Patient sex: M
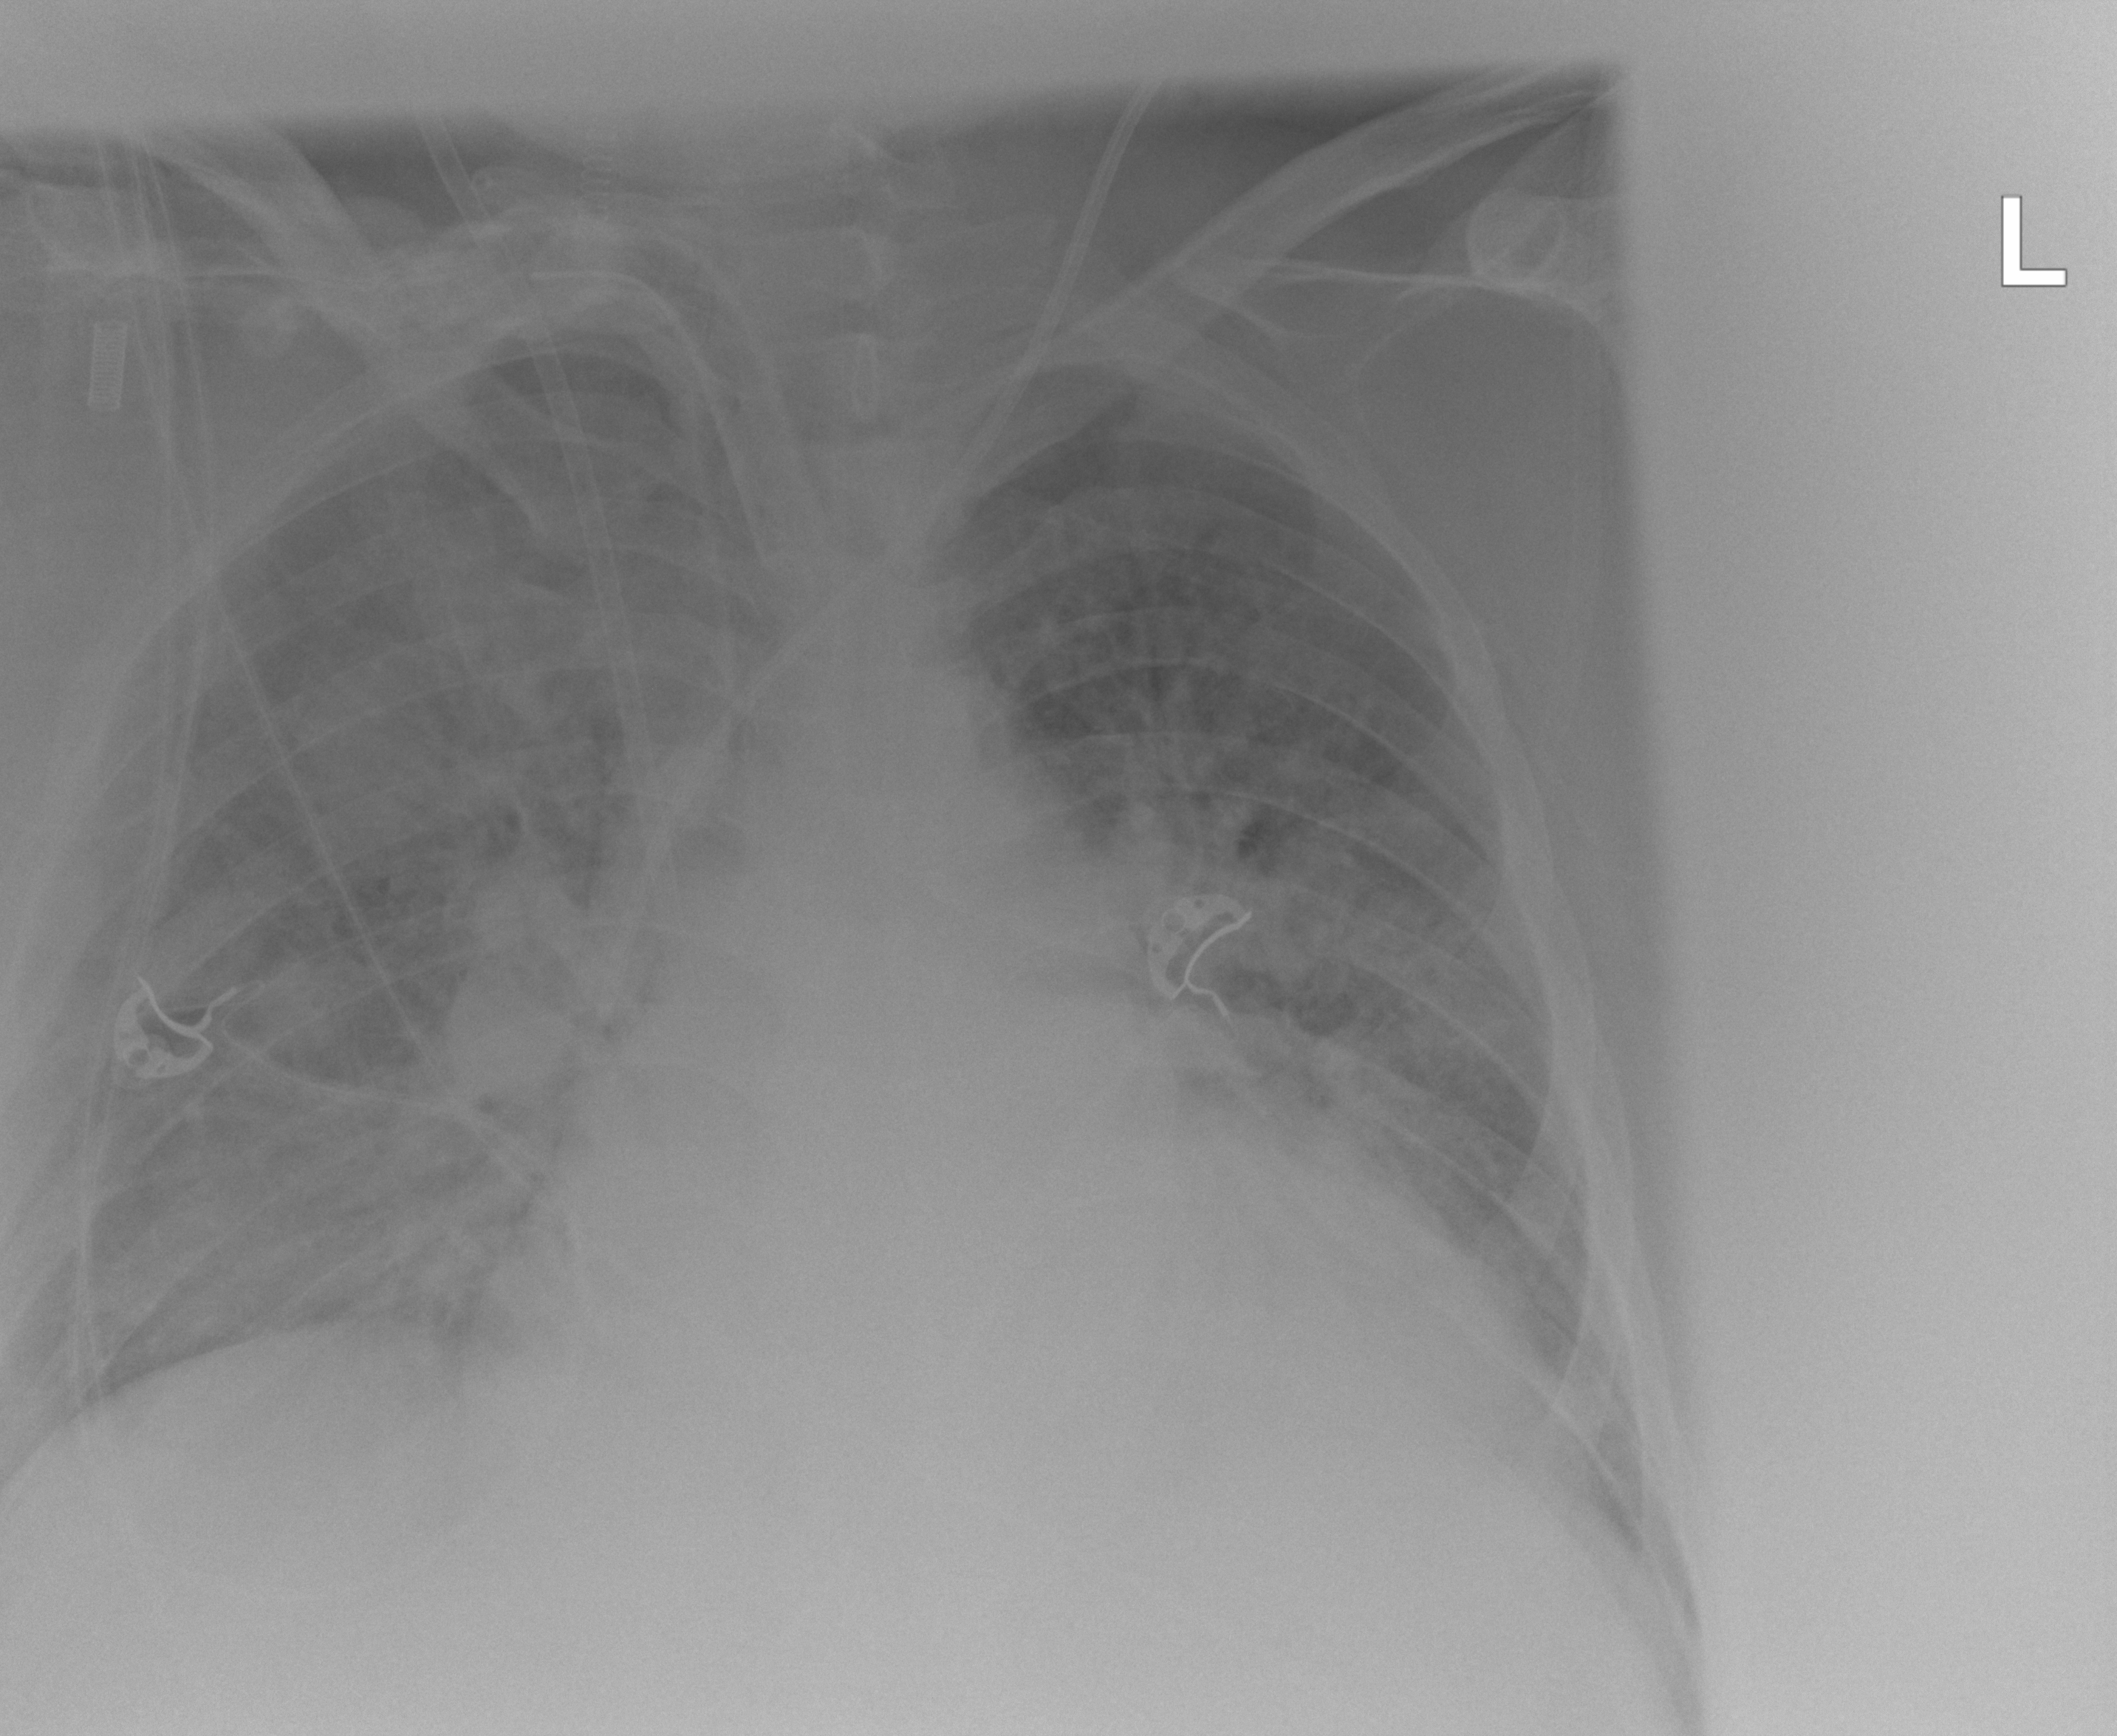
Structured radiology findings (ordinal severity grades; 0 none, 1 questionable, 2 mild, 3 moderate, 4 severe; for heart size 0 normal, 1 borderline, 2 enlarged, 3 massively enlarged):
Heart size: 3
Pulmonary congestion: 2
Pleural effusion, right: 0
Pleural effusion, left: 0
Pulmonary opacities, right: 3
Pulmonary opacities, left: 3
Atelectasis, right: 3
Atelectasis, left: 2